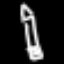
Label: pencil